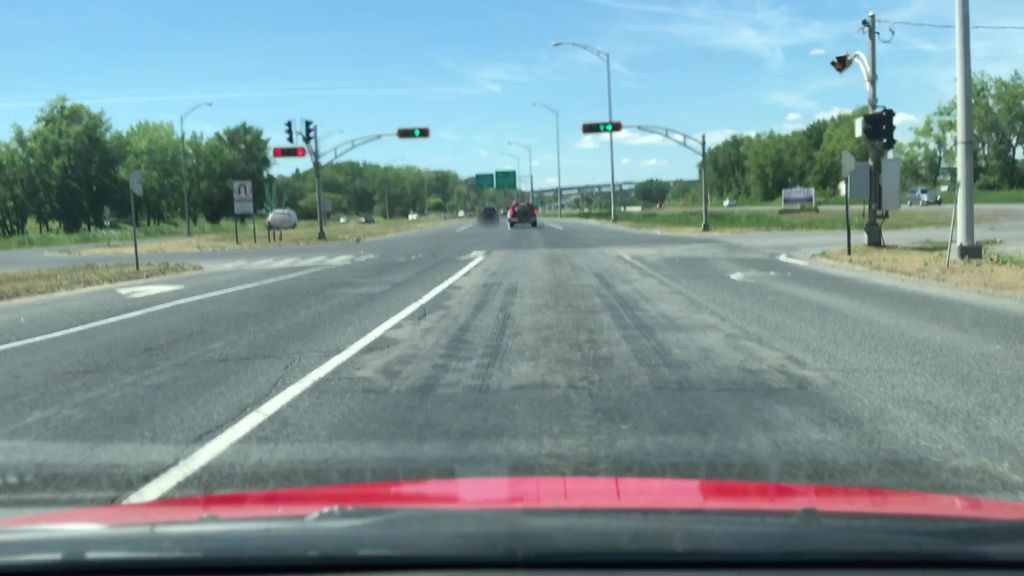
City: montreal